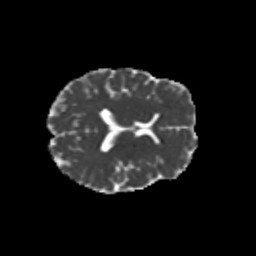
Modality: MD
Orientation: axial
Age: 25
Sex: female
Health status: healthy
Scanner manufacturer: siemens
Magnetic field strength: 3 T
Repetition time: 8.6 s
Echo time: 0.095 s